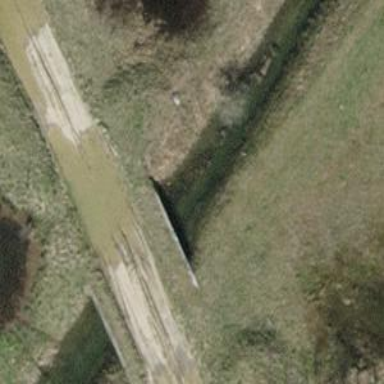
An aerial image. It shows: Ditch in the surroundings.